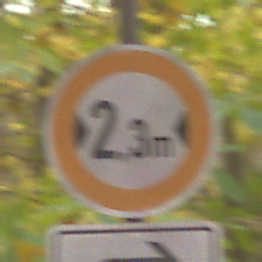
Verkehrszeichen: TatsaechlicheBreite2Komma3
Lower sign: RichtungsangabeDurchPfeile5
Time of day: MorningAfternoon
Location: Outdoor (Nature)
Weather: Overcast
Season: Autumn
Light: Natural